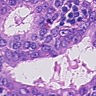
Metastatic tissue present: yes